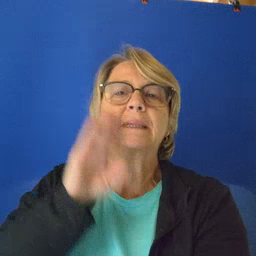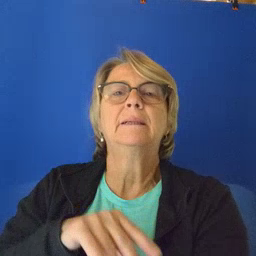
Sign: bee